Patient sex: M
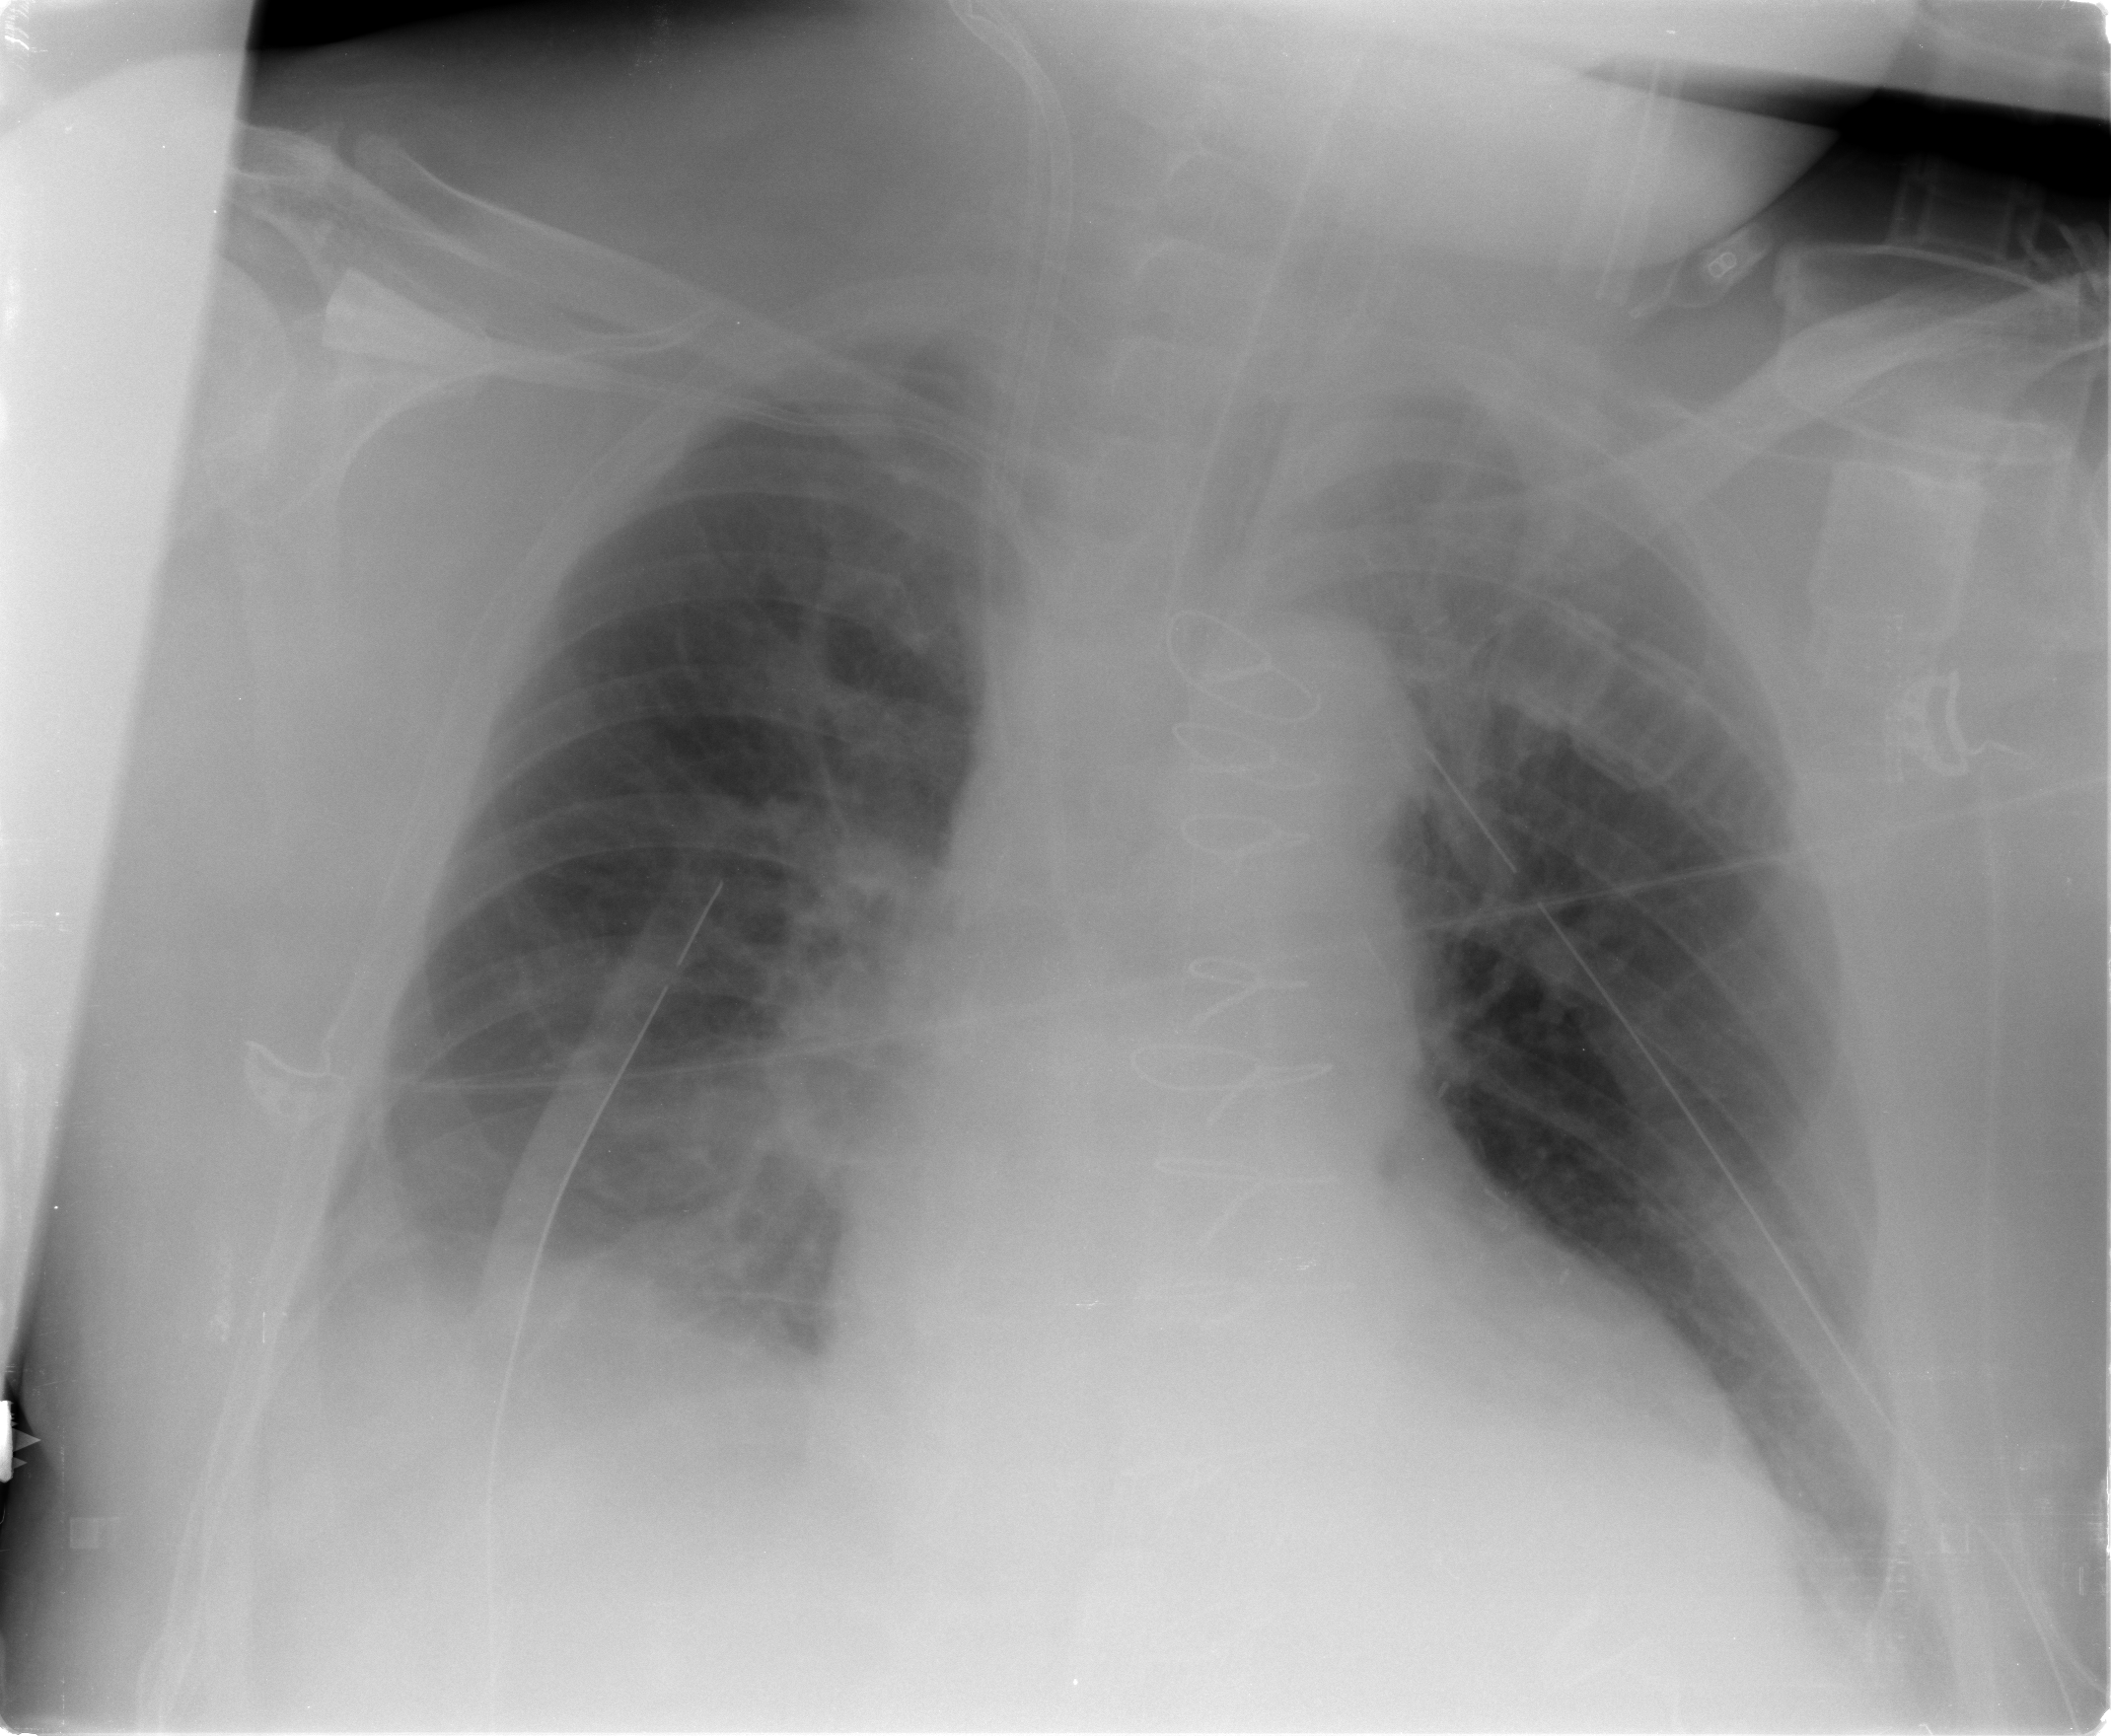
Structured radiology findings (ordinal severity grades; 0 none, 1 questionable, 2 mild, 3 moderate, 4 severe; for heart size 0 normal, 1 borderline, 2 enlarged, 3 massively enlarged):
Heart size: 0
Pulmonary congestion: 0
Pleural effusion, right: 2
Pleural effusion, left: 1
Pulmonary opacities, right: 2
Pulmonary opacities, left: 0
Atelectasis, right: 2
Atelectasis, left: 0